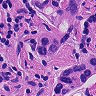
Metastatic tissue present: yes